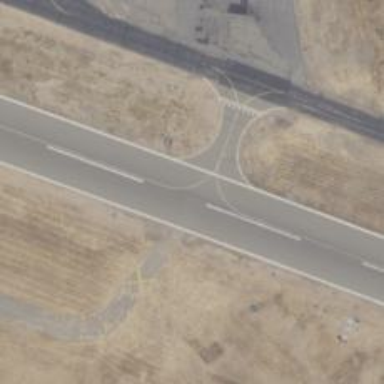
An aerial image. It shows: View of taxiway at the airport.